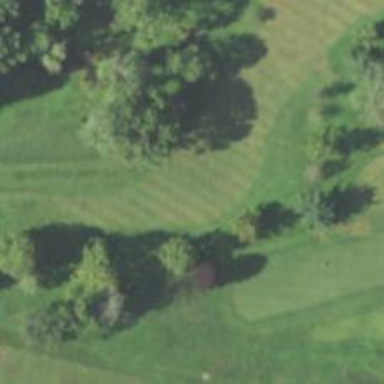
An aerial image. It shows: View of golf hole.